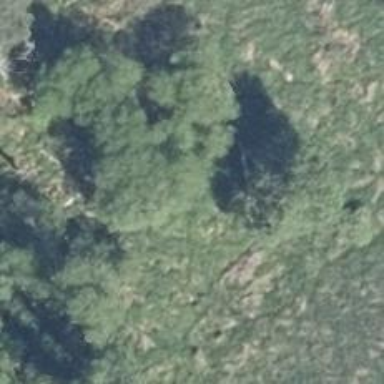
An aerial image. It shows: Broadleaved tree with lush foliage.